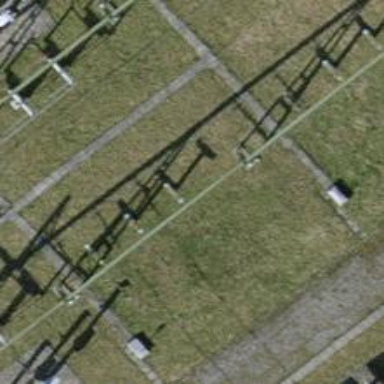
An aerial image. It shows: Power line in the image.